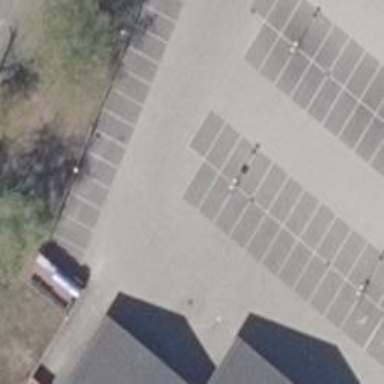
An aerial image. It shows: Parking aisle designated as service road.